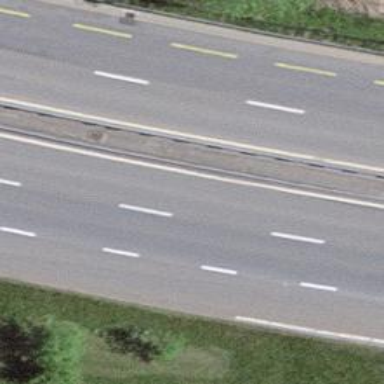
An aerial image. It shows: Primary road with asphalt surface.